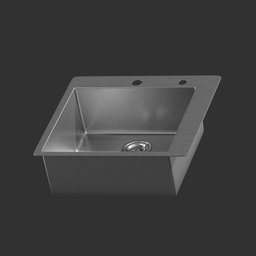
Label: appliances